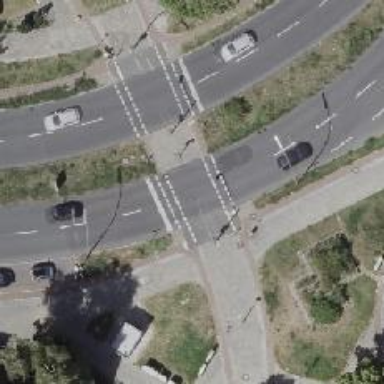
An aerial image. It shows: Road with traffic signals at crossing.